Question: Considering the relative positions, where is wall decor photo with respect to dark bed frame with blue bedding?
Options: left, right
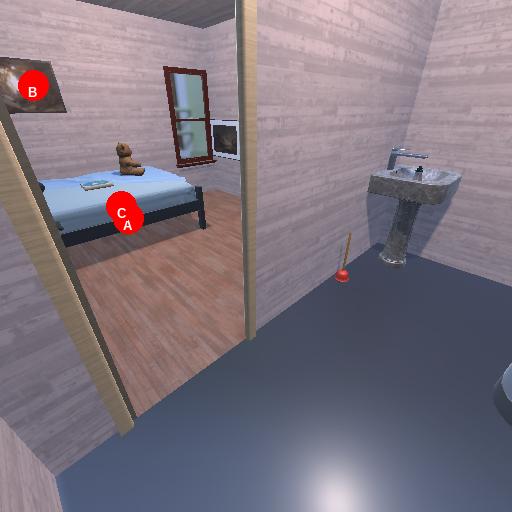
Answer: left